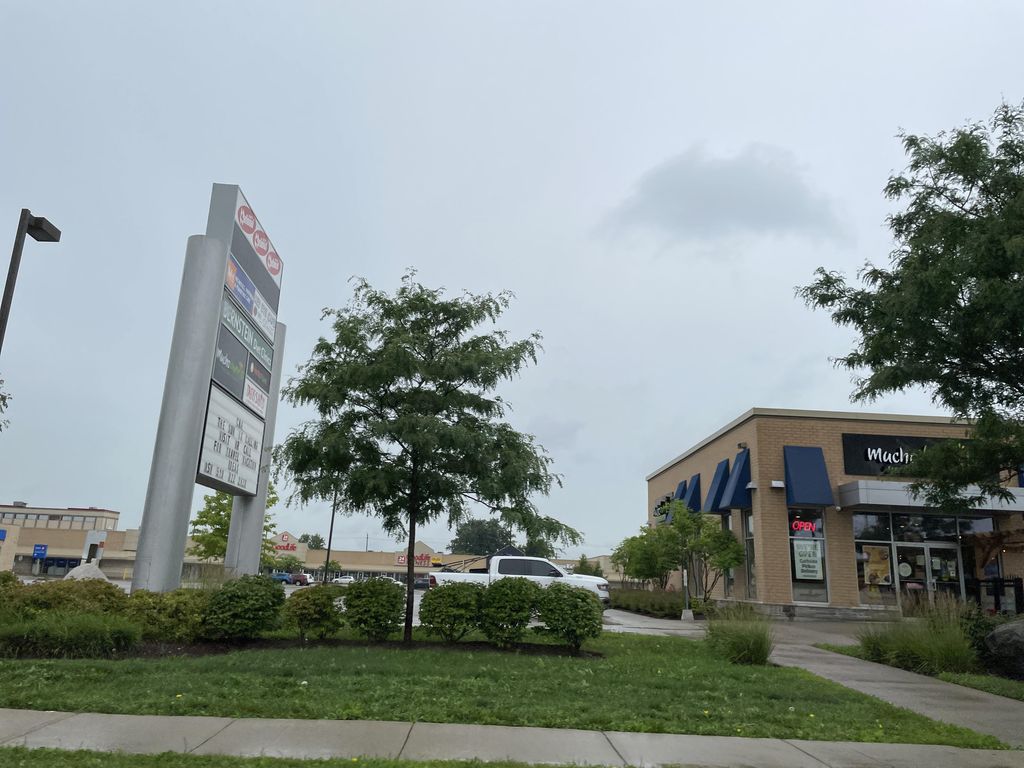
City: kitchener-waterloo